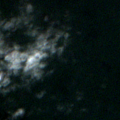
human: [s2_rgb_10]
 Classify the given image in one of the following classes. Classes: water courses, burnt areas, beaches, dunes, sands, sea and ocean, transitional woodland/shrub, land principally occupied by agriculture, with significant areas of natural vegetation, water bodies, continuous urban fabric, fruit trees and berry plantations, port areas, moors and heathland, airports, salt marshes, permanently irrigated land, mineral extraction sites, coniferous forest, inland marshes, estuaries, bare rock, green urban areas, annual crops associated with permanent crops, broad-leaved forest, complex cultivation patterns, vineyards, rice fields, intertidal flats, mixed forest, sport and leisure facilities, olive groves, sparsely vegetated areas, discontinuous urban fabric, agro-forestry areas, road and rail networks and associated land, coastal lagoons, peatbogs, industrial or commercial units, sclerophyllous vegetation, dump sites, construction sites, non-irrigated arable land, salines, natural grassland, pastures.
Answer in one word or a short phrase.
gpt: sea and ocean